Question: I am currently comparing data from two different sources in an excel spreadsheet. My left table is missing a few entities and because the tables are sorted the same way. I have been simply adding rows to the first table to make the rows match up.
Ill use this image to describe what I need a little better:

Consider these two different tables in the same worksheet. I would like a row to be inserted automatically above ID-5 in the first table to make it align with ID-row 5 in the second table. I would also like to do the same thing for ID row 8.
Is there an automatic process I could evoke in order to add rows until the data matches up?
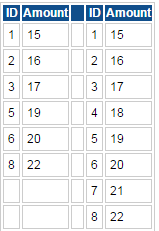
Answer: If the right-hand pair of columns is comprehensive (say starting in C1), you might put, in E1 copied down to suit:
'''
=IFERROR(INDEX(B:B,MATCH(C1,A:A,0)),"")
'''
This does not add or delete any rows but should match the left pair with the right pair. If the right pair is not comprehensive list of IDs then append one ID column to the other and delete duplicates on that column to create a complete list.